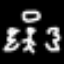
Label: angel